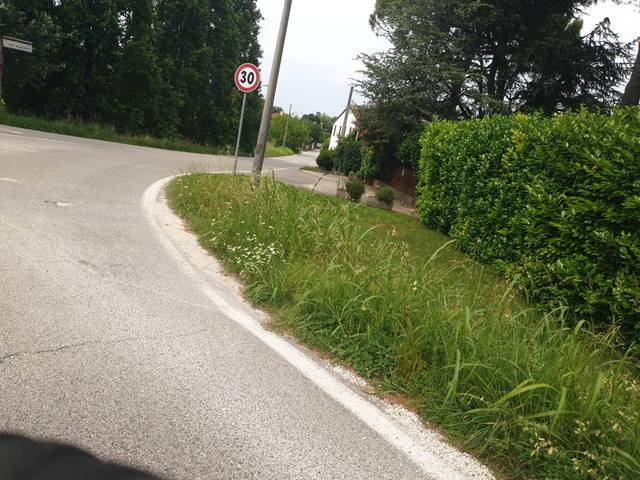
Region: Italy
Coordinates: 45.389, 11.847